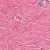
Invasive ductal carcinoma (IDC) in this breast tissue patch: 0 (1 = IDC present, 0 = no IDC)